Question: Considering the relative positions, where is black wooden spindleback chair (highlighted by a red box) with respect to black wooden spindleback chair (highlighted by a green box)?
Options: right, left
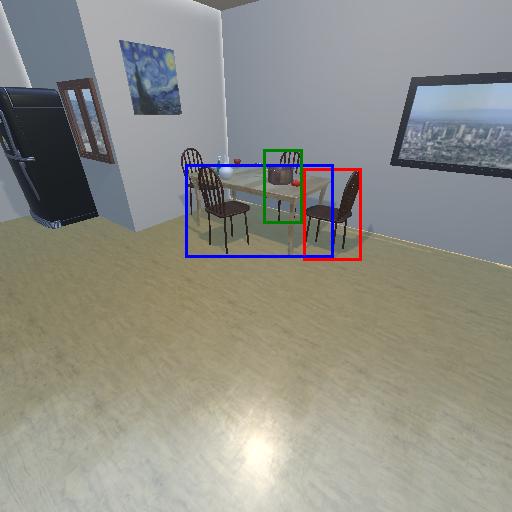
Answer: right